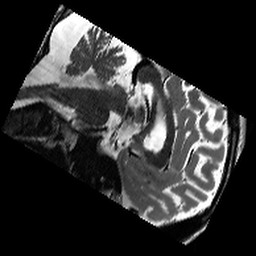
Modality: T2w
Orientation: sagittal
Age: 35
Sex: male